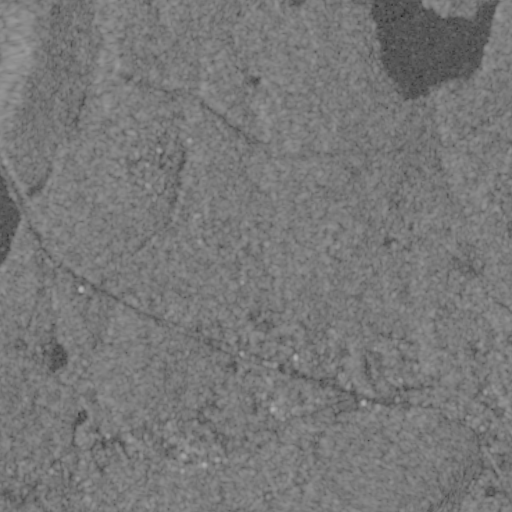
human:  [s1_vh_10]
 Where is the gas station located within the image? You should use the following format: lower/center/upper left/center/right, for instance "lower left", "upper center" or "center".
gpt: The gas station is located in the lower right of the image.
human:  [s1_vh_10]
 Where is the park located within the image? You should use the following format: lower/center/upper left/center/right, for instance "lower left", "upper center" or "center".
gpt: The park is located in the lower right of the image.
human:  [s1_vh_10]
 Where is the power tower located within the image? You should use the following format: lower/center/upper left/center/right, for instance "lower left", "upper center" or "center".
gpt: The power tower is located in the upper of the image.
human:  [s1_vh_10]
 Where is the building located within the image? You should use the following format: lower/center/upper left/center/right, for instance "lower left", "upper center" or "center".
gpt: The building is located in the lower right of the image.
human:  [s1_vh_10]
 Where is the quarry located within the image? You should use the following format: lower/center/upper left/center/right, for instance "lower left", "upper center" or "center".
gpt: There is no quarry in the image.

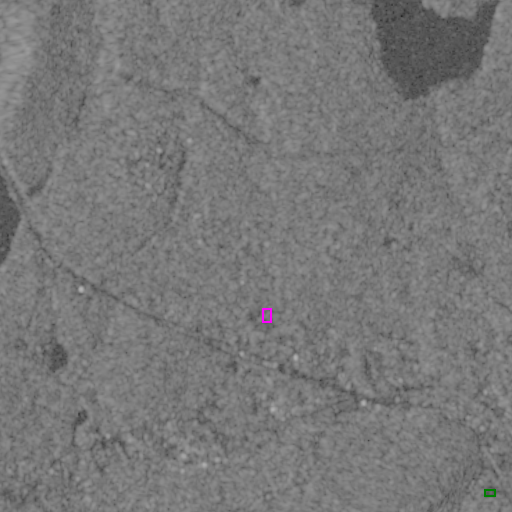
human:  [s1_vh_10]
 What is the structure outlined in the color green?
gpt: The structure outlined in green is a park.
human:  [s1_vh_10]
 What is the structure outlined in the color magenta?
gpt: The structure outlined in magenta is a building.
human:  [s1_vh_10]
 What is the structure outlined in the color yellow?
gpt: There is no yellow outline.